Aerial crown-view tile of a tropical tree (Barro Colorado Island, Panama), acquired 20250818:
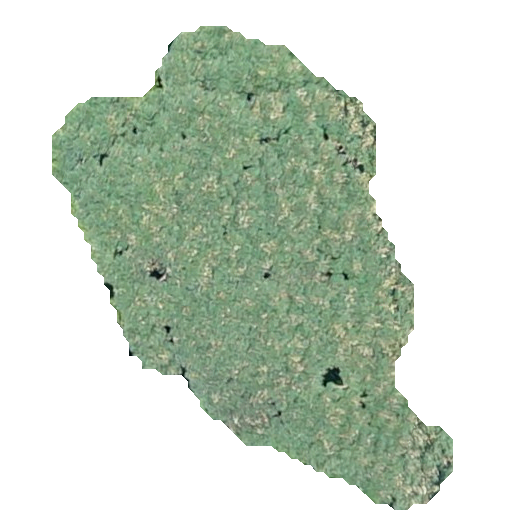
Species: Jacaranda copaia
GBIF accepted scientific name: Jacaranda copaia
Crown area: 161.491 m²